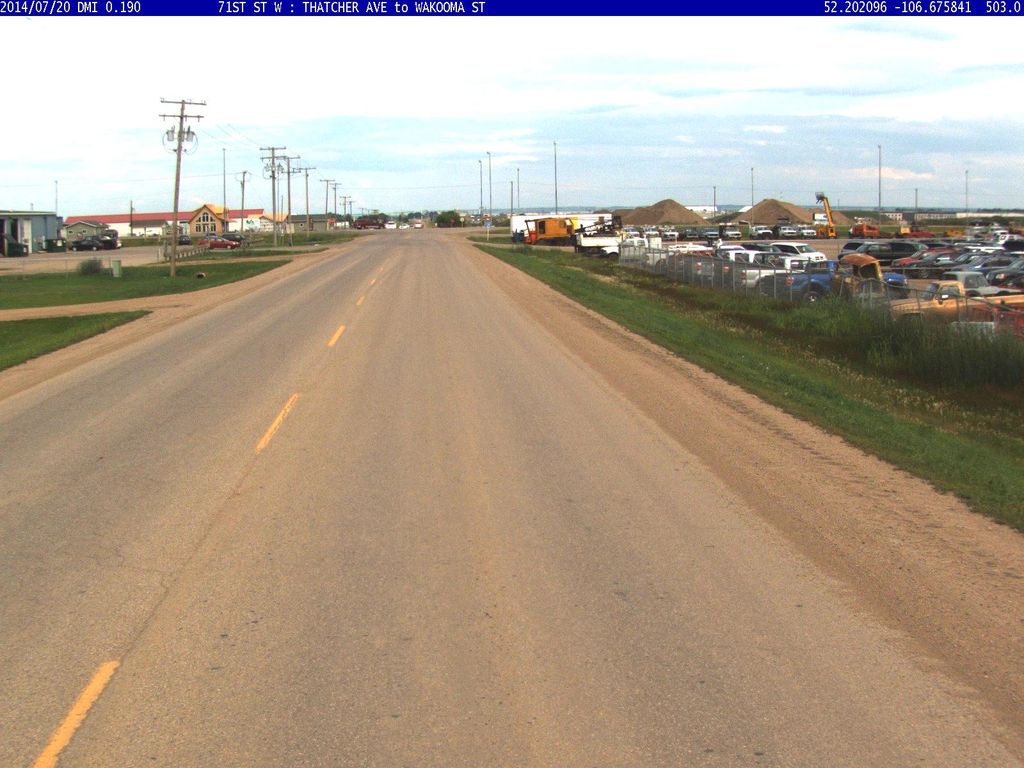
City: saskatoon